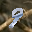
Label: 9